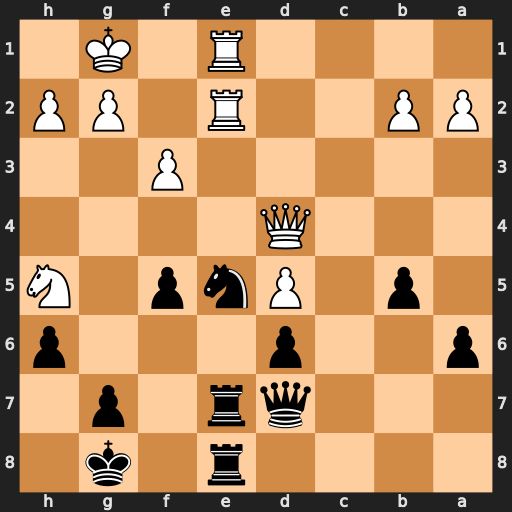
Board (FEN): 4r1k1/3qr1p1/p2p3p/1p1Pnp1N/3Q4/5P2/PP2R1PP/4R1K1
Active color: b
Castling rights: -
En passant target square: -
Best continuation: Nxf3+ gxf3 Rxe2 Rxe2 Rxe2